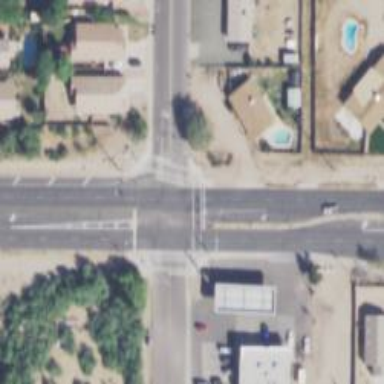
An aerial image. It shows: Solid stop line on the road marking.